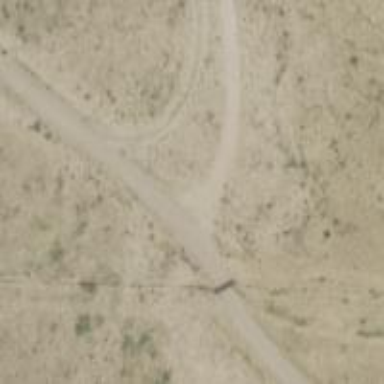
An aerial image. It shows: Service road with grade 4 track type.